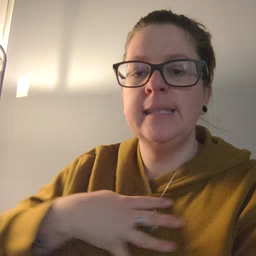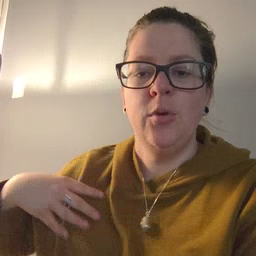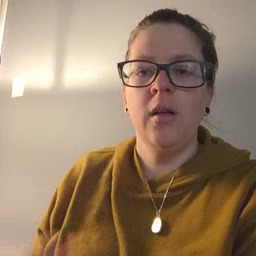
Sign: zebra